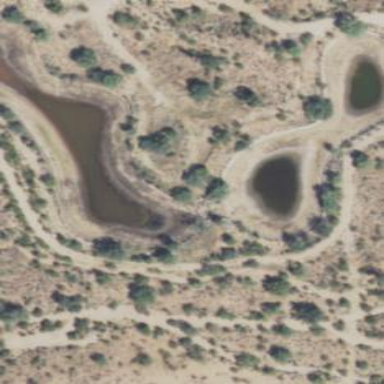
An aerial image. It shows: Dry lake bed.